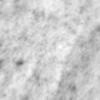
Label: no_change